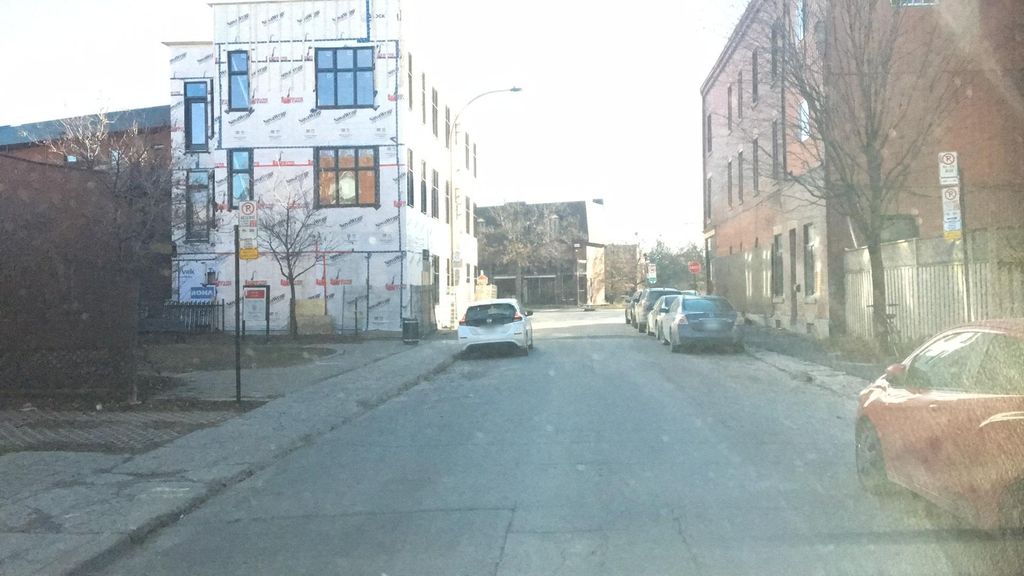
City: montreal